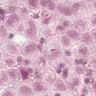
Metastatic tissue present: yes